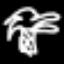
Label: palm tree